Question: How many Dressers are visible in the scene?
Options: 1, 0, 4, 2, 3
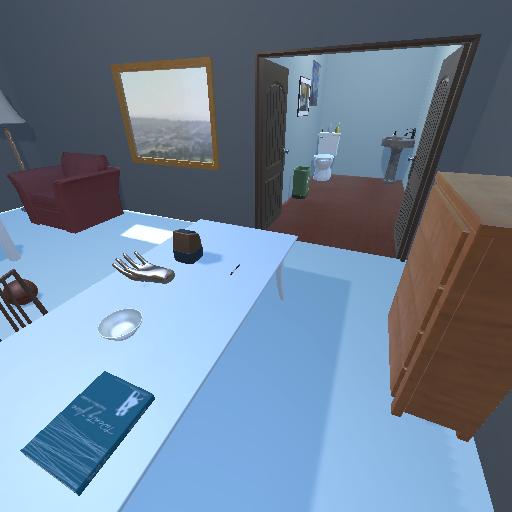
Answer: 1